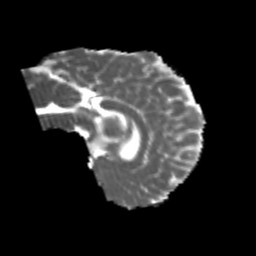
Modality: MD
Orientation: sagittal
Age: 20
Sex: male
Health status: healthy
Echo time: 0.074 s